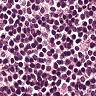
Metastatic tissue present: no